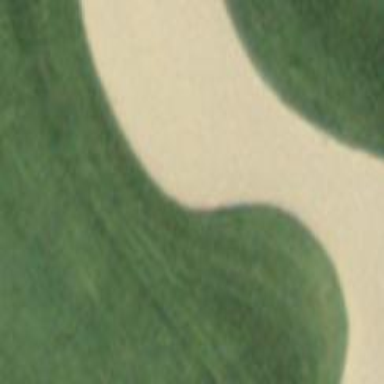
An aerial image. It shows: Golf bunker filled with natural sand.